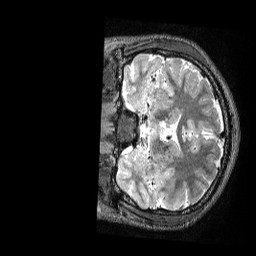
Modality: T2w
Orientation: coronal
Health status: healthy
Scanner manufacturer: siemens
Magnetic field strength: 3 T
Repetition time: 3.2 s
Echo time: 0.565 s